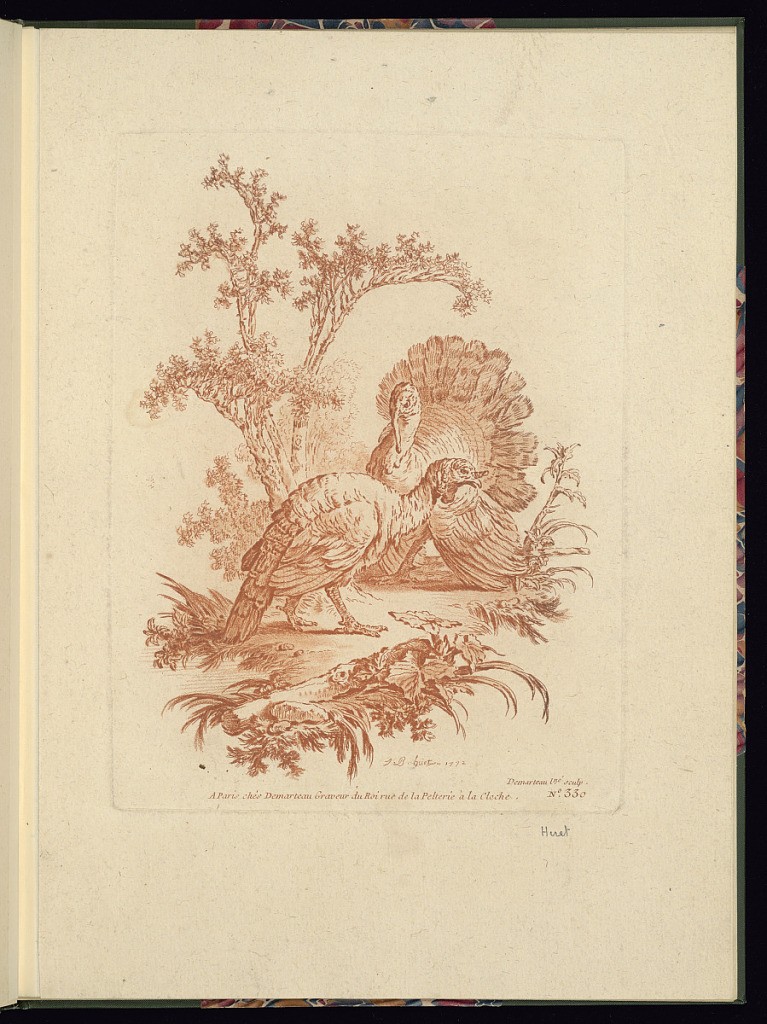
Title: Two Turkeys in a Landscape
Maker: Jean-Baptiste Huët, French, 1745–1811
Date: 1772
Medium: Etching and engraving (crayon manner) in red ink on paper
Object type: Print
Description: Two turkeys in a landscape with trees and shrubbery. The plate is signed, dated, and numbered.